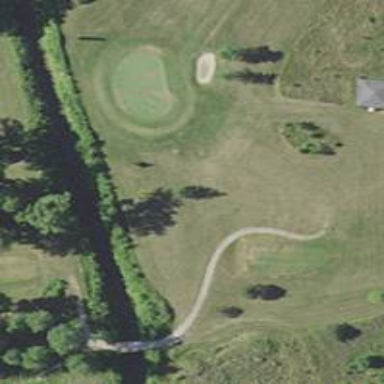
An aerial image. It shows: Path used for both walking and golf.